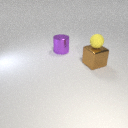
large brown metal cube to the right of large purple metal cylinder